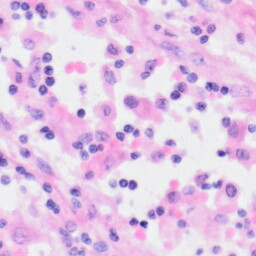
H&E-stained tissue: Kidney